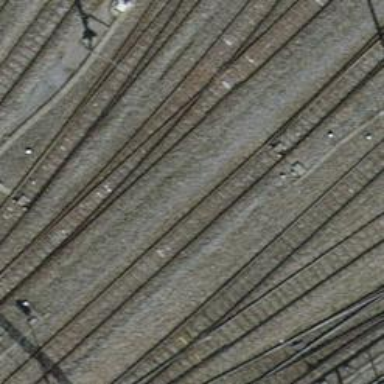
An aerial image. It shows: Railway yard with single rail track. The electrified track has contact line for power supply.